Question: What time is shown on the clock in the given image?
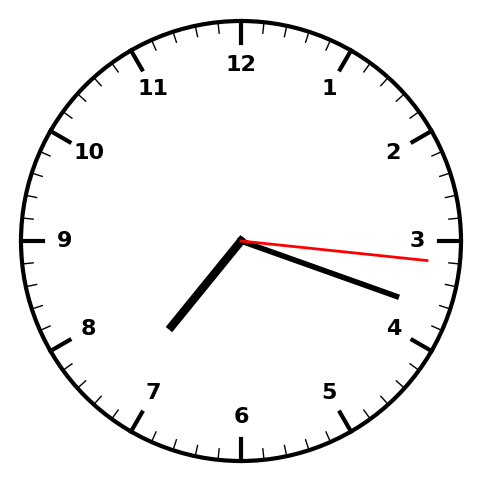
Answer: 07:18:16